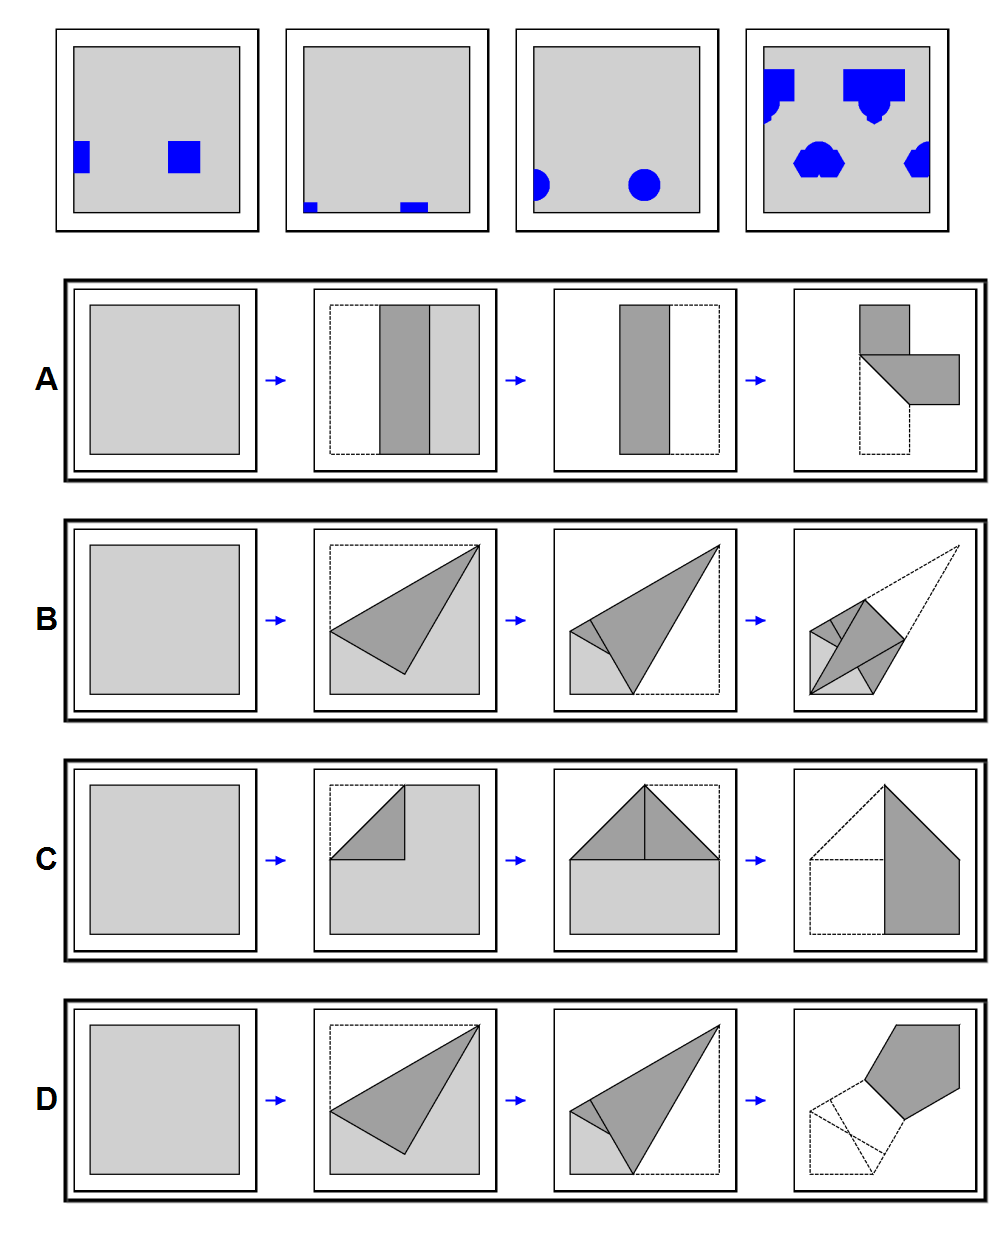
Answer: A